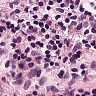
Metastatic tissue present: no